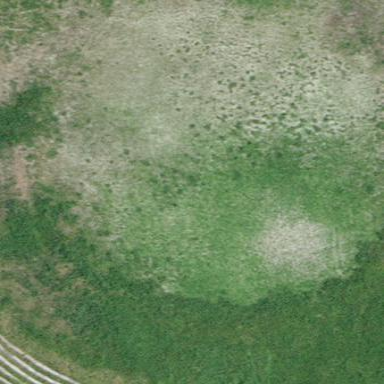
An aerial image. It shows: Dirt pitch for leisure land.